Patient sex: M
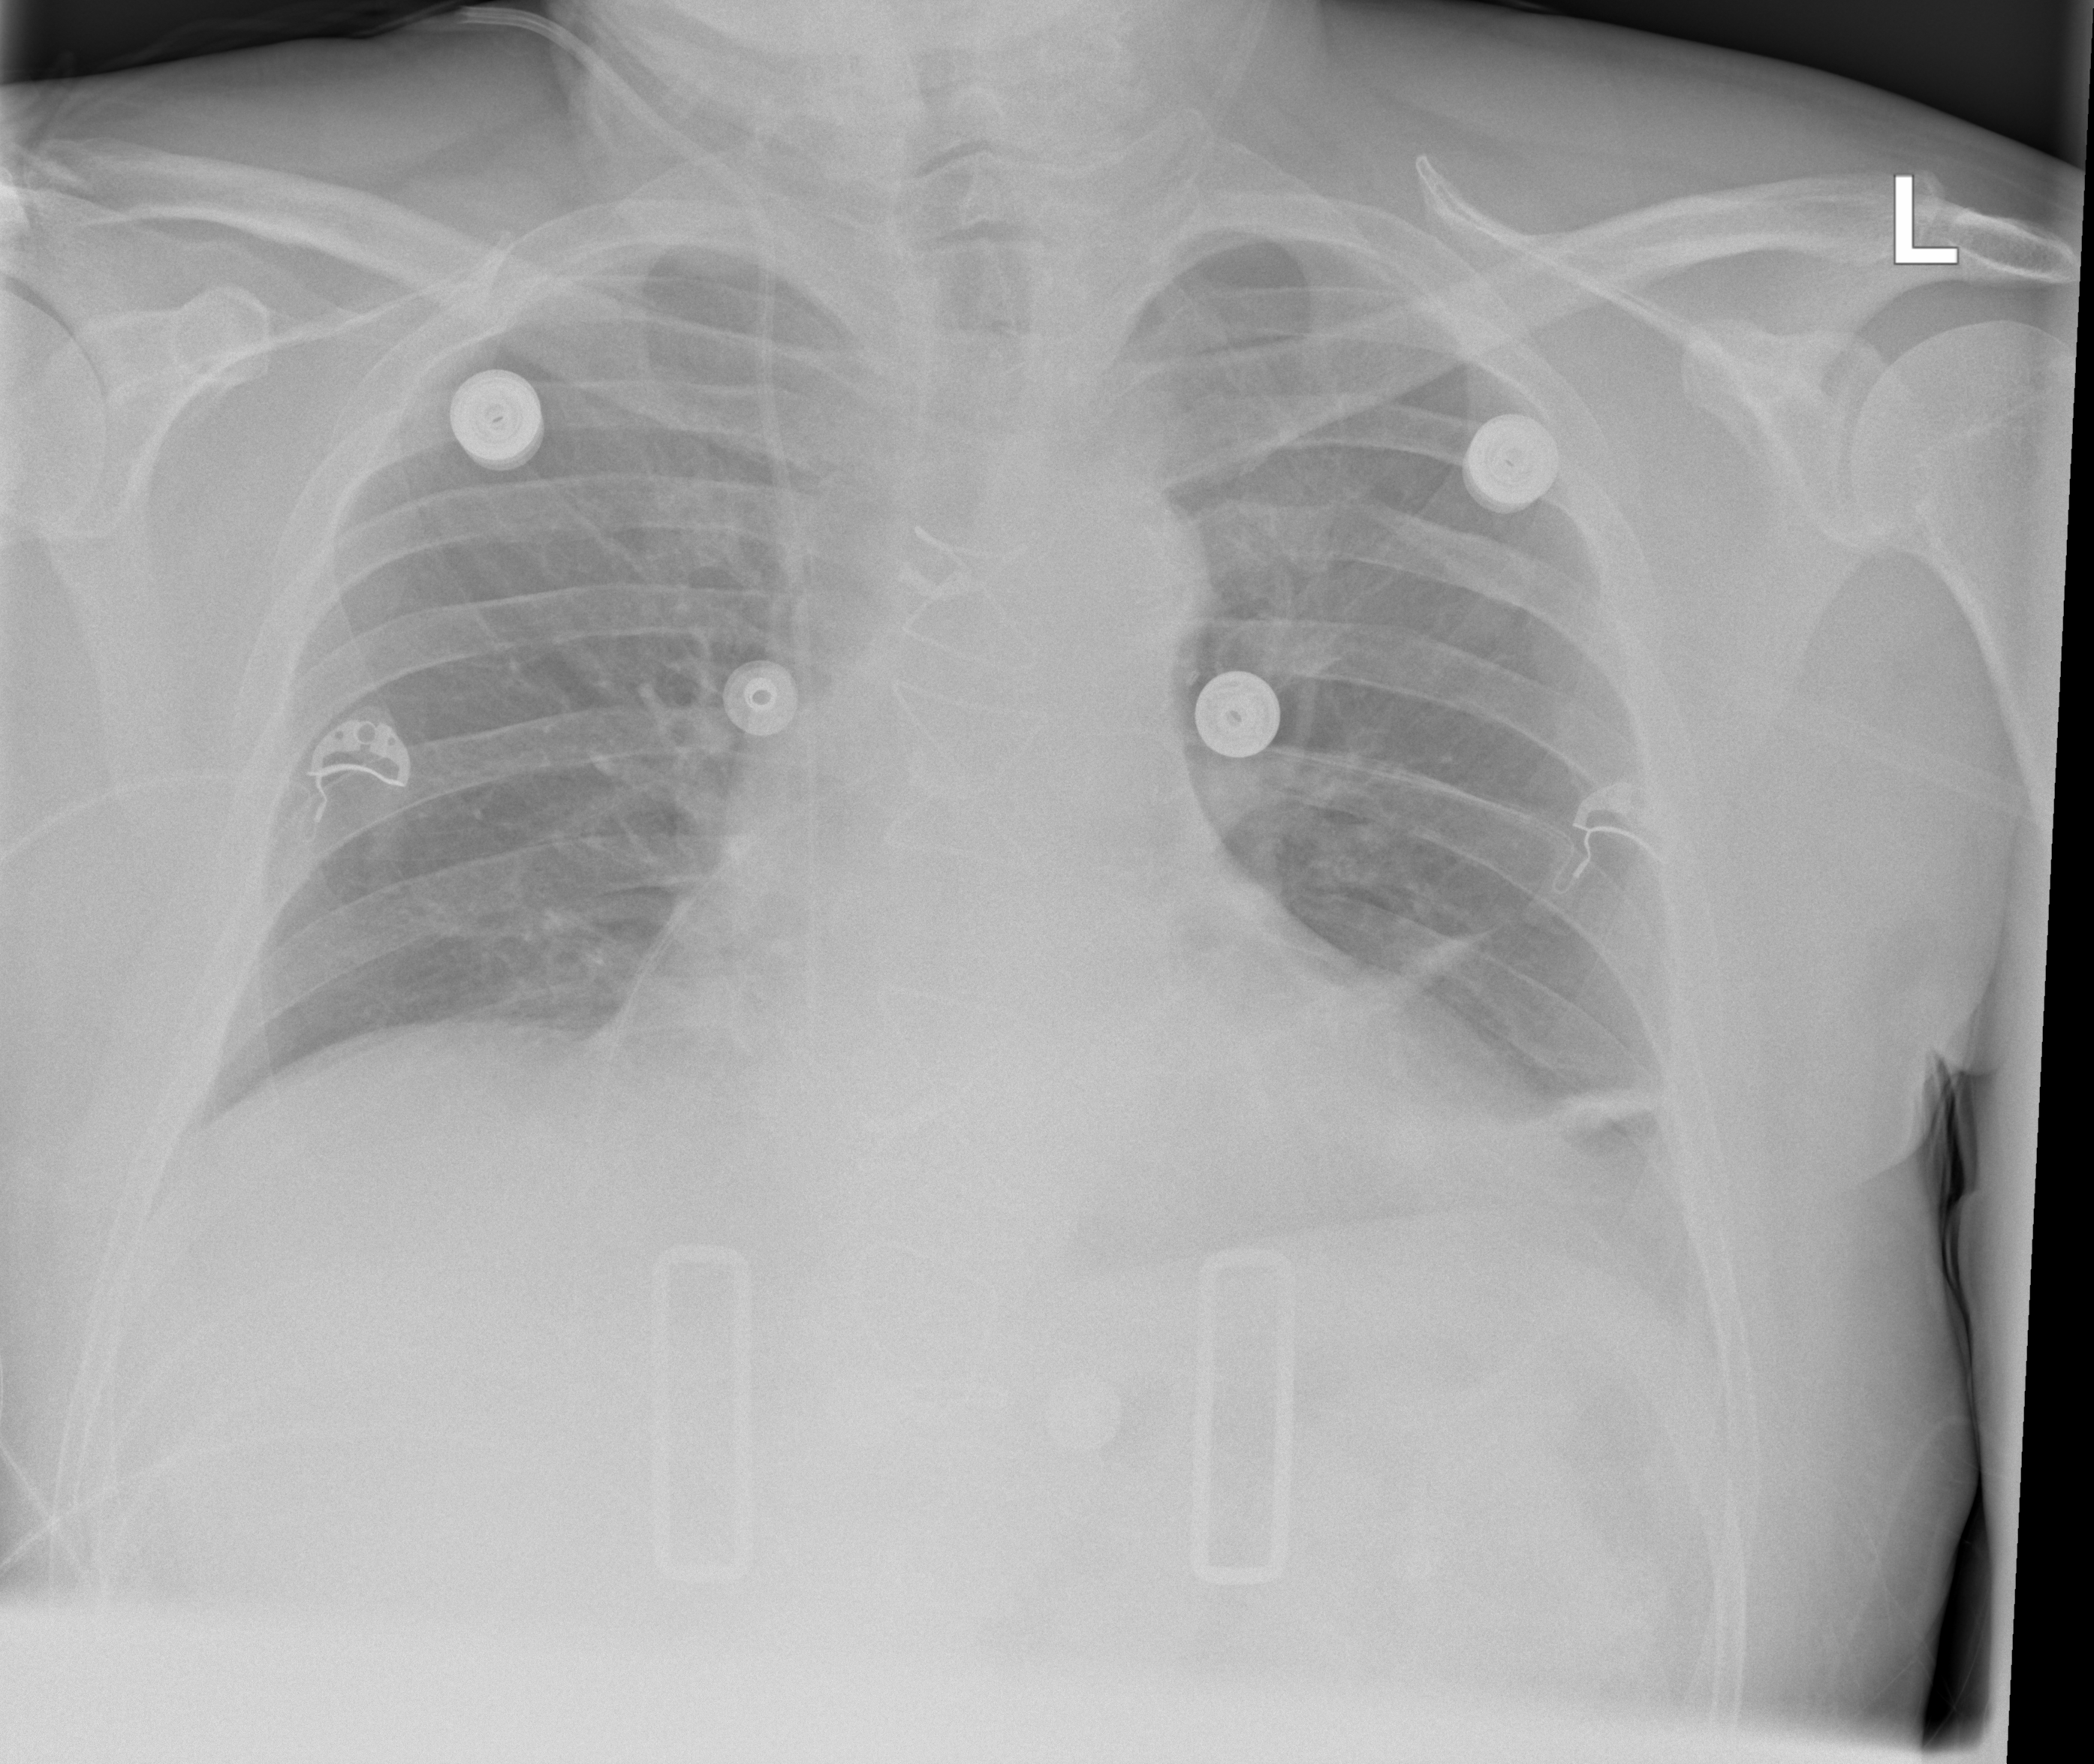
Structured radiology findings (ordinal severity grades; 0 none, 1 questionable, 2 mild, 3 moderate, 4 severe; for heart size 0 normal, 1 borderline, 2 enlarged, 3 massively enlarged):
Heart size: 1
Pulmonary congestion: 0
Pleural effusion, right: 0
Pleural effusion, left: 2
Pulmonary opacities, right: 0
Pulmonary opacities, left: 0
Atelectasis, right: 0
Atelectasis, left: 2